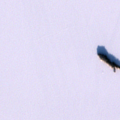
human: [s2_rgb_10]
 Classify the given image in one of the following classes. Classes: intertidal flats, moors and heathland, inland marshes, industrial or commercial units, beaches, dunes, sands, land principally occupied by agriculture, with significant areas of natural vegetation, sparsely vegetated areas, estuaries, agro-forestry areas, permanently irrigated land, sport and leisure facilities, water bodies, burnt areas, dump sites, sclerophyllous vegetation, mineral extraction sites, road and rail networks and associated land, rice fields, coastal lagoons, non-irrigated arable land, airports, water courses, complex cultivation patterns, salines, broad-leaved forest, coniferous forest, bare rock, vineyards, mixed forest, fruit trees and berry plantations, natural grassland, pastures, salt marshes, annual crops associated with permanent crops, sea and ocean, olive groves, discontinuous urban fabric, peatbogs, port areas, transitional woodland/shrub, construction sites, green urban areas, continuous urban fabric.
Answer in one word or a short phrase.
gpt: water bodies